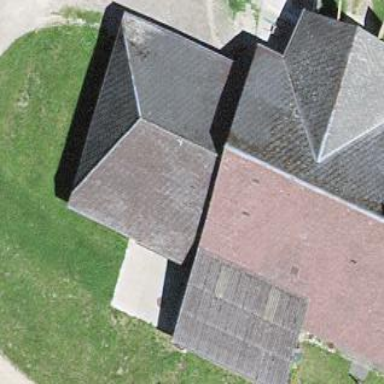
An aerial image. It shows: Farm building.